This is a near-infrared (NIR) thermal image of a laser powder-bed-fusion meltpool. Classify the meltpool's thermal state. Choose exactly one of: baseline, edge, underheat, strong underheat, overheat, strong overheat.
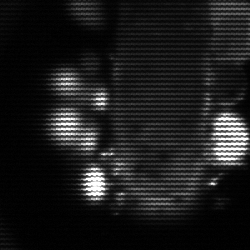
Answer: strong underheat